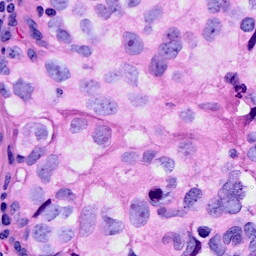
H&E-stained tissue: Breast